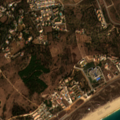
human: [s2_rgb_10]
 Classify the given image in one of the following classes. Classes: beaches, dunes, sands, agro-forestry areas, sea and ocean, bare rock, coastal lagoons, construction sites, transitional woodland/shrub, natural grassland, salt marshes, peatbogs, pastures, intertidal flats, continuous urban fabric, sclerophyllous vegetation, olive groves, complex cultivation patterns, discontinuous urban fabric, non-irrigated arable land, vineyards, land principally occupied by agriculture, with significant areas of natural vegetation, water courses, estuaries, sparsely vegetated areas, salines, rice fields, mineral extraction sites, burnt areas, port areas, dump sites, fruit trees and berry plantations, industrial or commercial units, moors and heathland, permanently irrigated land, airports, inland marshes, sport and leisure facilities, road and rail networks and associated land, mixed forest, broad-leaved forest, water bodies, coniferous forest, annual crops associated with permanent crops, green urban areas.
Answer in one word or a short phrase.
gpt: discontinuous urban fabric, annual crops associated with permanent crops, land principally occupied by agriculture, with significant areas of natural vegetation, sclerophyllous vegetation, beaches, dunes, sands, sea and ocean